Question:
In the above screenshot, it can be seen that Emacs highlights the whitespace between parentheses, unless I move my cursor one place to either side.
I have smartparens enabled in my emacs config, but even if I disable them, this problem still persists.
I also don't have whitespace-mode enabled.
Any idea what may be causing this?
The relevant part of my config:
'''
(require 'smartparens-config)
(smartparens-global-mode t)
(show-smartparens-global-mode t)
'''
Thanks.
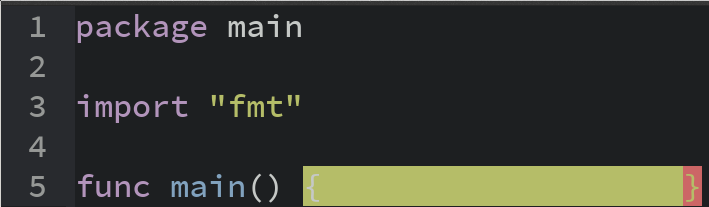
Answer: Unfortunately the solution given by , didn't help me, but this one helped:
'''
(setq sp-highlight-pair-overlay nil)
'''